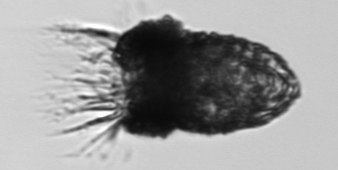
Label: Stenosemella_pacifica